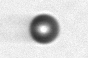
Label: bead